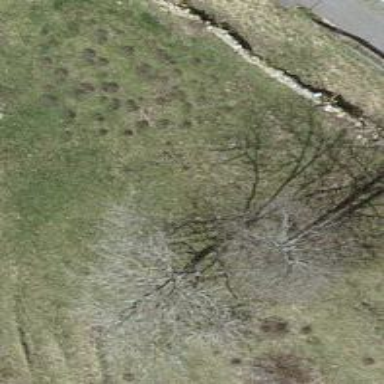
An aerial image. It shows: Beautiful tree in nature.